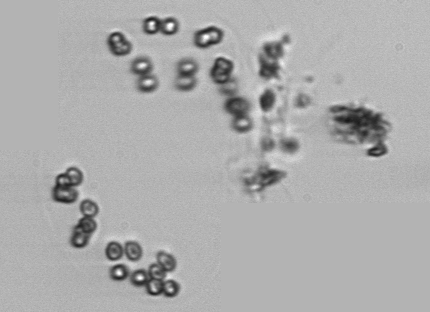
Label: Phaeocystis